Field crop: maize
Growth stage: 2
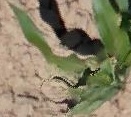
Species: maize